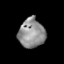
Tissue: skin
Cell type: Epithelial cells
Senescence score: 0.2199
Nuclear area (px): 748
Mean DAPI intensity: 144.955